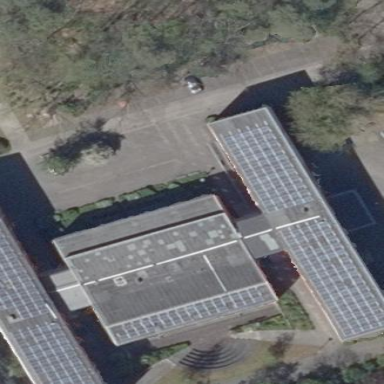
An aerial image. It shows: School building.